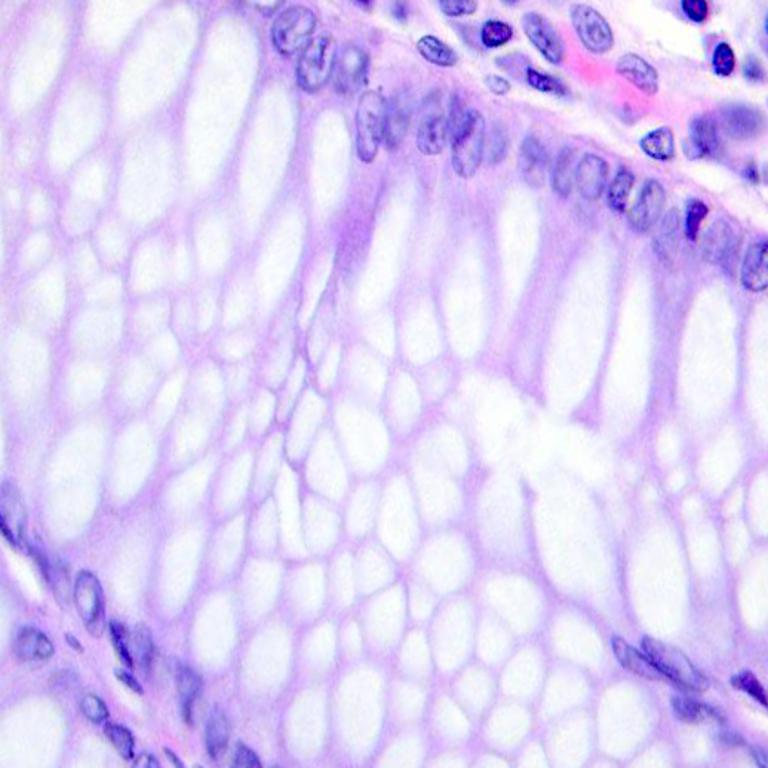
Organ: colon
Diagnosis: benign